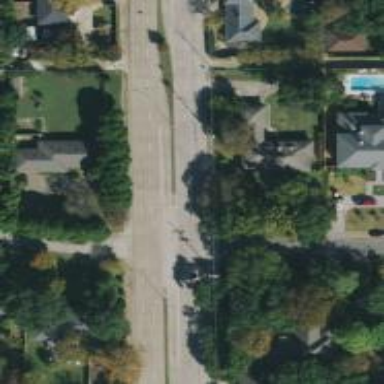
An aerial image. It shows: Secondary road.